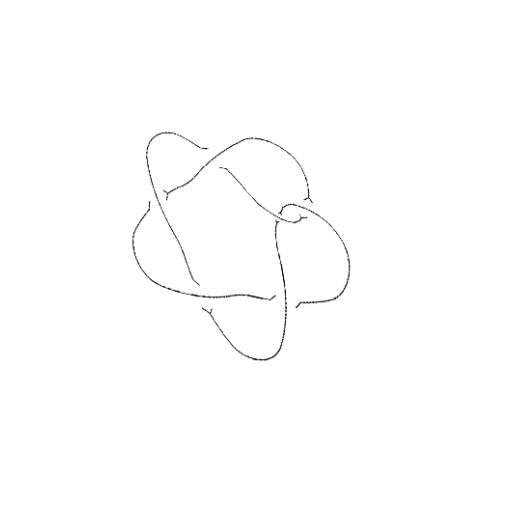
Crossing number: 6